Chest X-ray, PA view. Patient: 62 years old, sex F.
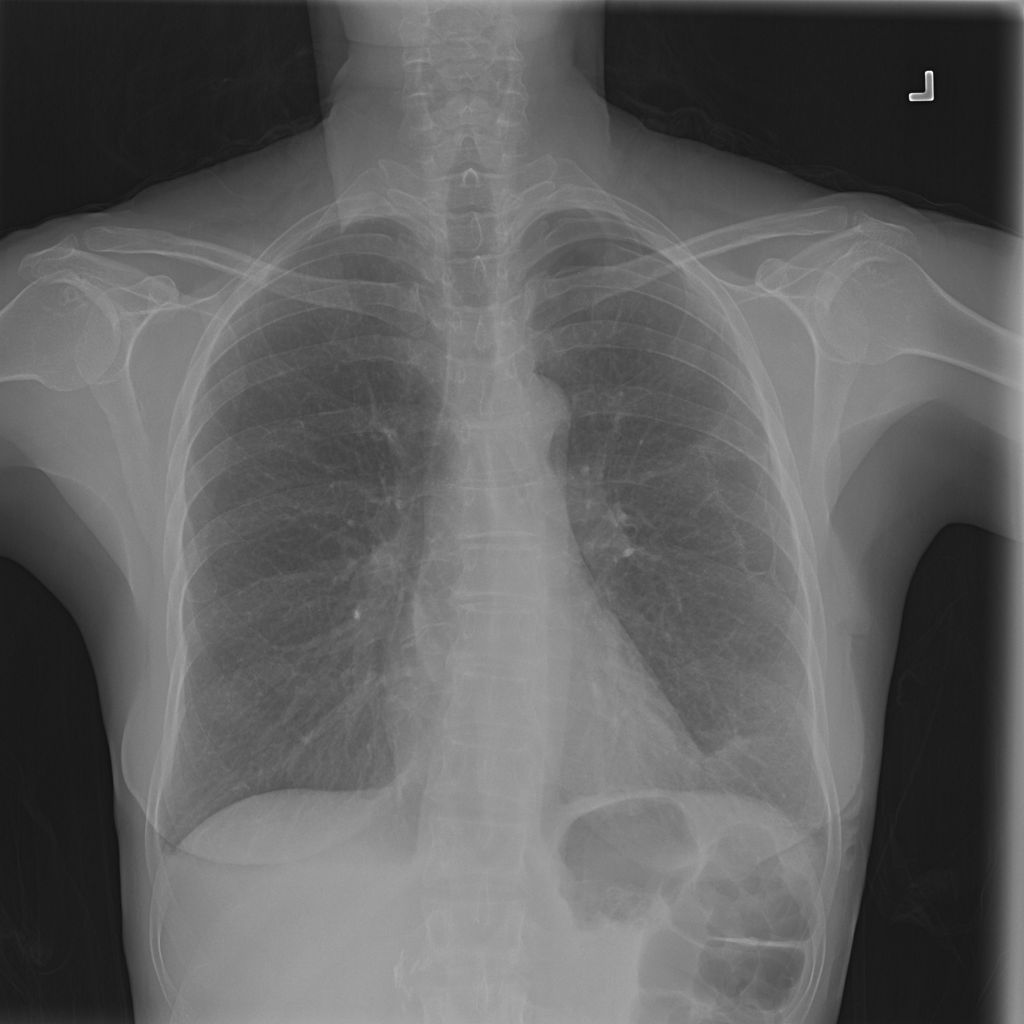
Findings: Pneumothorax